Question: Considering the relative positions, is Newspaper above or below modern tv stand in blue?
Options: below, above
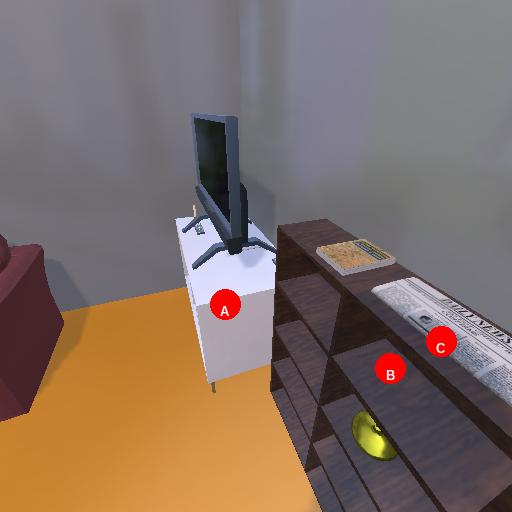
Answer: below